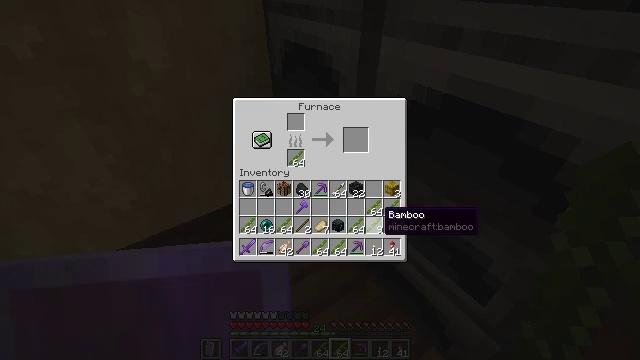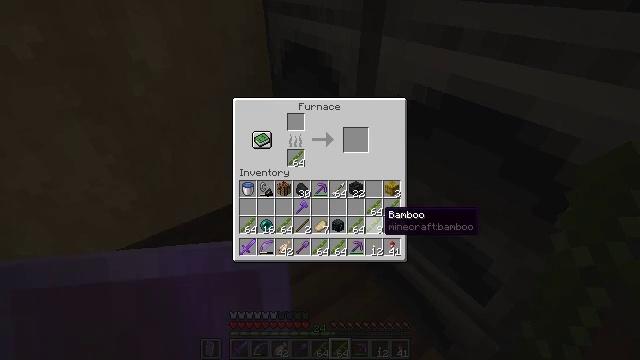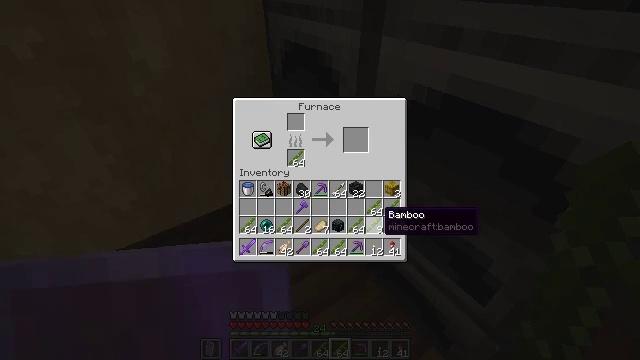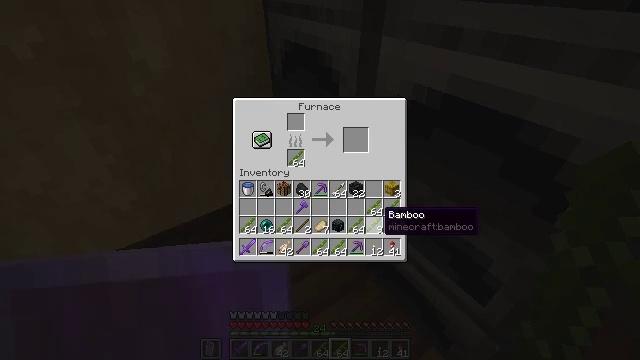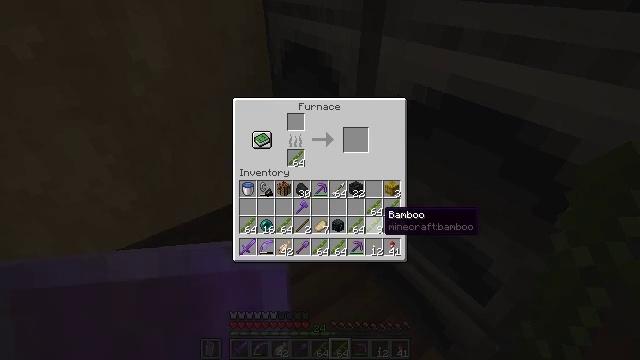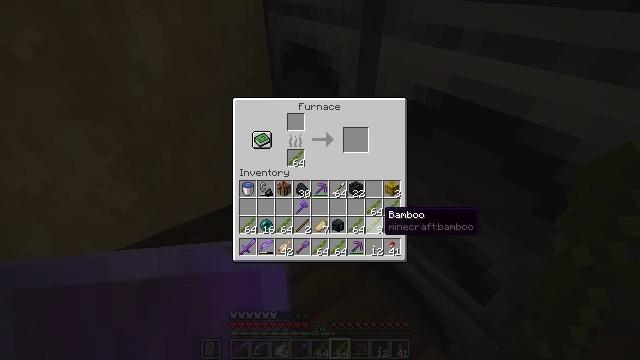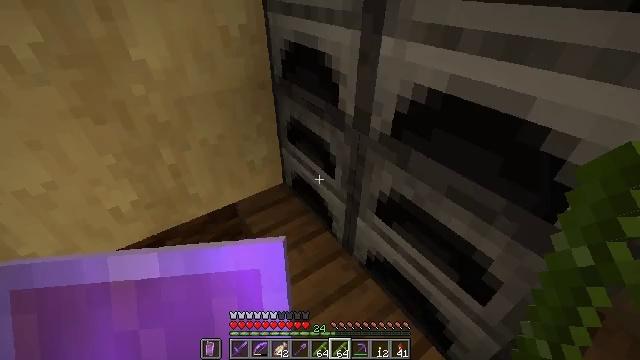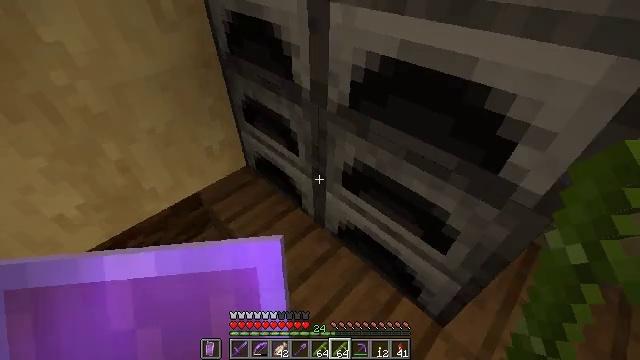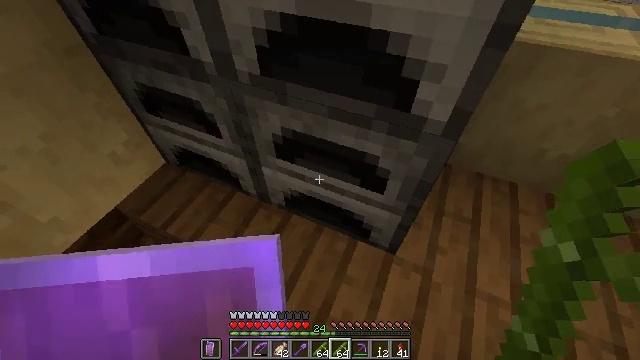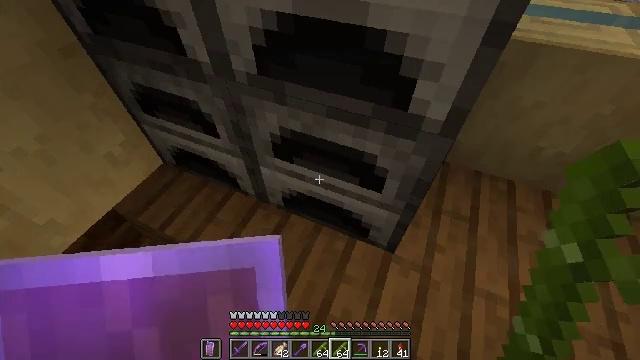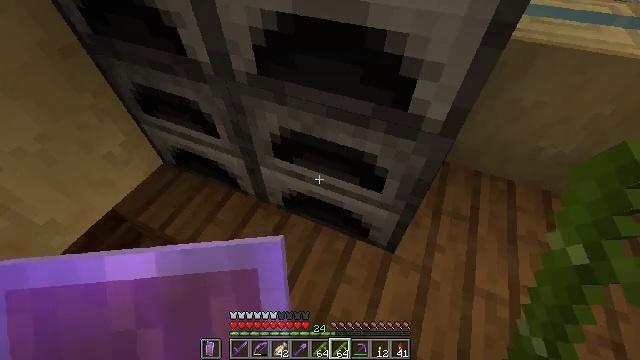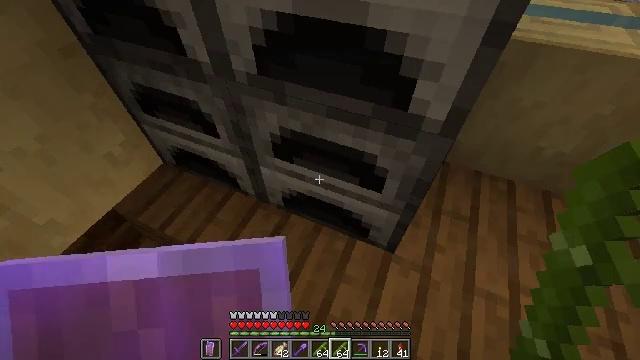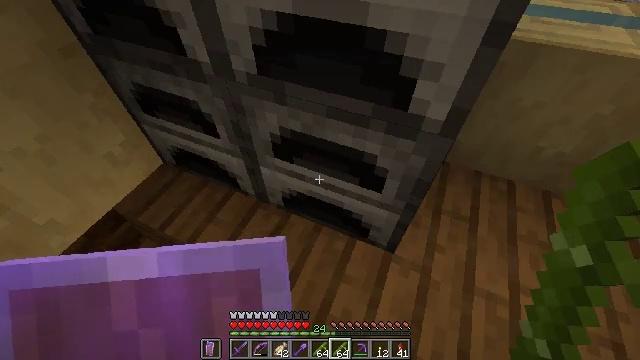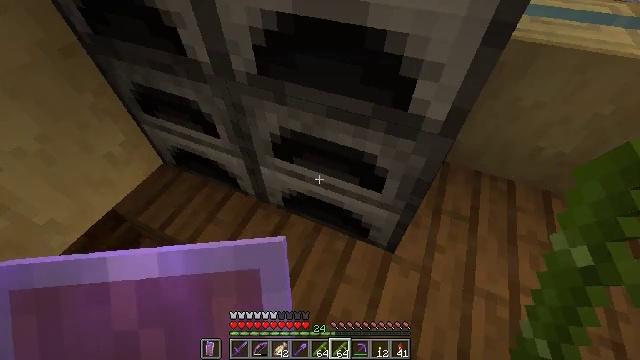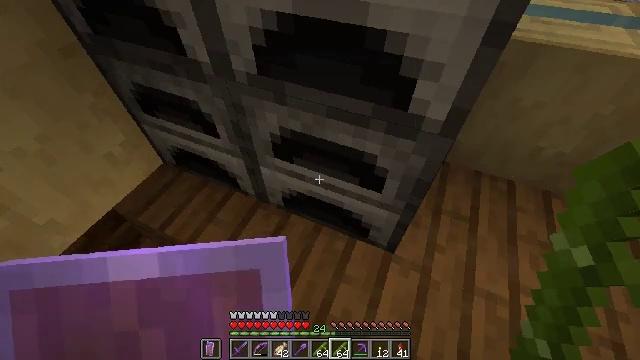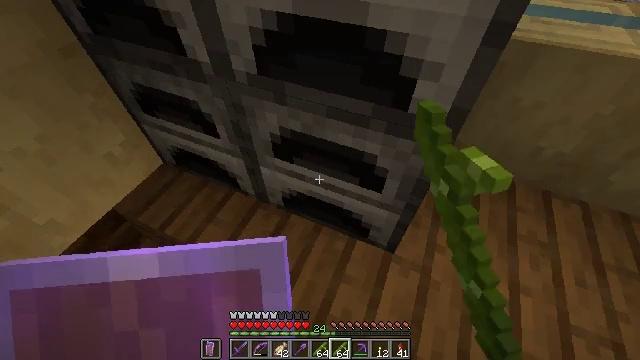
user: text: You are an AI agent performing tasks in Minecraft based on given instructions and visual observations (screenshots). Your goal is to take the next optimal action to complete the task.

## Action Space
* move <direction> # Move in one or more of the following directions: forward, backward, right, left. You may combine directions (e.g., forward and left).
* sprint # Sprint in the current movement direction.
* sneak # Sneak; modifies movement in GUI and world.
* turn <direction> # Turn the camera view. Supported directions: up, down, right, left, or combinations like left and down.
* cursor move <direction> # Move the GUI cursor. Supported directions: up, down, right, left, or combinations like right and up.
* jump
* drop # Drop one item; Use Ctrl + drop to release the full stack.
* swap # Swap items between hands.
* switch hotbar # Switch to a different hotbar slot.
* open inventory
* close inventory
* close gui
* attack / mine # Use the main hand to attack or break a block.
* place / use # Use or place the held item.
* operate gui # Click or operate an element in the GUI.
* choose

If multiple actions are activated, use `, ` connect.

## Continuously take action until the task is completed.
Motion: motion action
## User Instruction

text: Cook netherrack in the furnace to make nether brick.
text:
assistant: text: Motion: sneak
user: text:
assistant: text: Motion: no_op
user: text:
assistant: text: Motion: no_op
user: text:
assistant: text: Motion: no_op
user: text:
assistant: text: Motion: no_op
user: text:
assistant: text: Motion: no_op
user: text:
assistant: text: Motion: turn right and down
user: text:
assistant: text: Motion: turn right and down
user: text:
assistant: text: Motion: no_op
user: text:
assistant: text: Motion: no_op
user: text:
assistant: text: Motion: no_op
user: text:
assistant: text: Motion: no_op
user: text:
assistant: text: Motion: no_op
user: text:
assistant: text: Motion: use / place
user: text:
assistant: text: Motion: use / place
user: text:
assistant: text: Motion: use / place
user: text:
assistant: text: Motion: no_op
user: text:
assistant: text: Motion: no_op
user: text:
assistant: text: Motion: turn right and down
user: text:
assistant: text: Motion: no_op
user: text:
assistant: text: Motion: turn right
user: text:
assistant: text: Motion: turn right and down
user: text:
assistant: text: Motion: no_op
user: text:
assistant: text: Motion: no_op
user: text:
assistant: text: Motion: no_op
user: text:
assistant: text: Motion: no_op
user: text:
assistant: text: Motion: turn right and down
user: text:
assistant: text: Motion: turn right and down
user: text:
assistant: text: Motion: no_op
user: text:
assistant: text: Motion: no_op